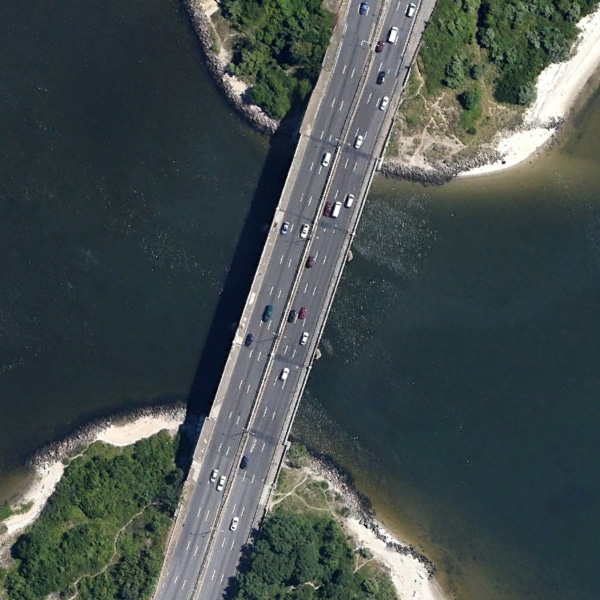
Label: Bridge